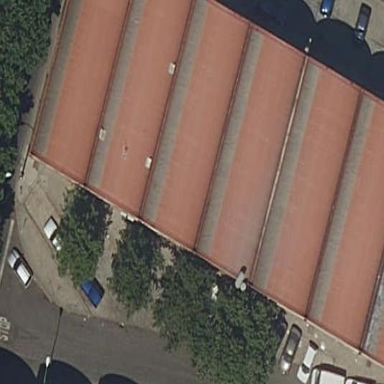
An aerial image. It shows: Industrial building.